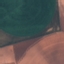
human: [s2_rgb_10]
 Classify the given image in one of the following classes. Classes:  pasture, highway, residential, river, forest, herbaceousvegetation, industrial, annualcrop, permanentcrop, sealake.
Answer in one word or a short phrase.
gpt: AnnualCrop